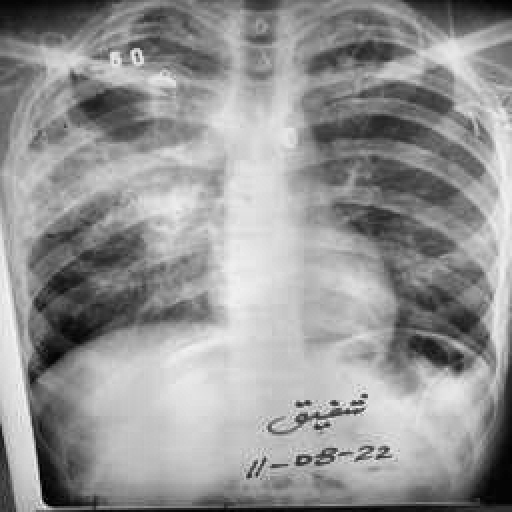
Finding: TUBERCULOSIS